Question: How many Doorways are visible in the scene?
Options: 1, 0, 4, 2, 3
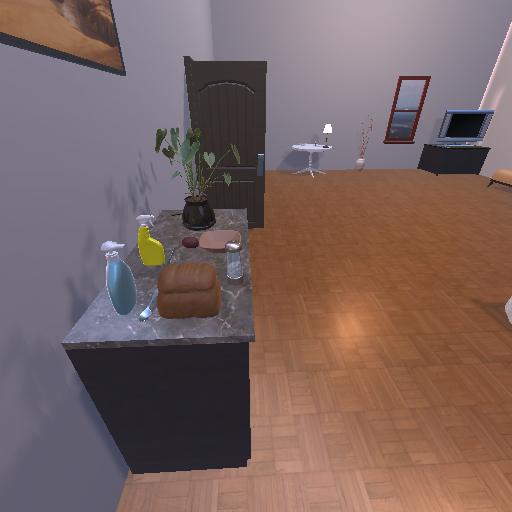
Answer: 1